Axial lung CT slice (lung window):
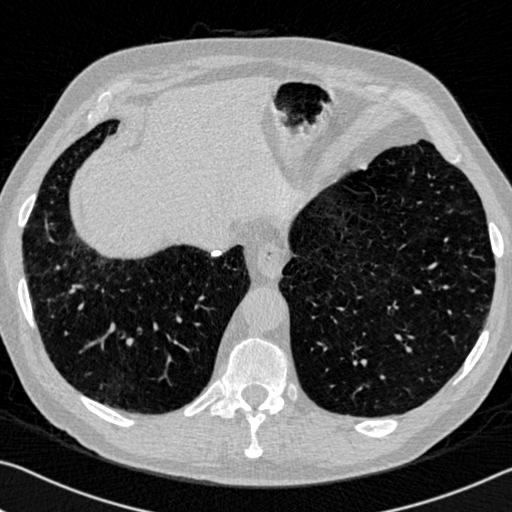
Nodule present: no